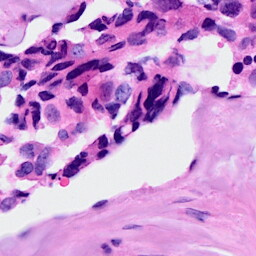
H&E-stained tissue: Breast